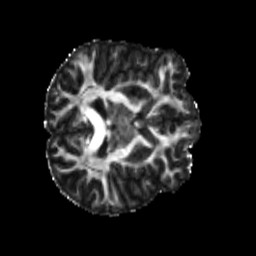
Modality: FA
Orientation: axial
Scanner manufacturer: siemens
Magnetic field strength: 3 T
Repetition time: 4 s
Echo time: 0.0594 s